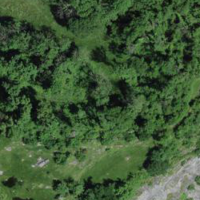
EUNIS habitat code: 44
Species observed at this site:
Rhamnus cathartica
Ruscus aculeatus
Hippocrepis emerus
Euonymus europaeus
Gryllus campestris
Luzula campestris